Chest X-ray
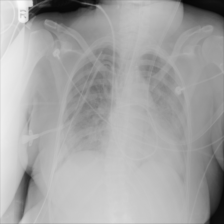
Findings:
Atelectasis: negative
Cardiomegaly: negative
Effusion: negative
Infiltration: positive
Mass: negative
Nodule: negative
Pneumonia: negative
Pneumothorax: negative
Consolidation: negative
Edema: negative
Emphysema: negative
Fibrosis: negative
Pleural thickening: negative
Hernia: negative